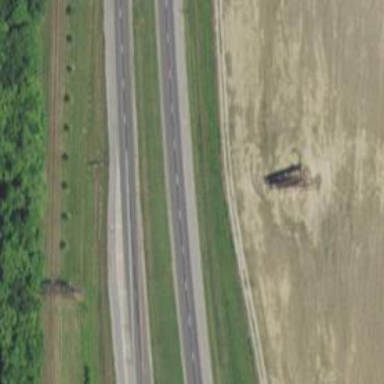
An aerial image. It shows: Primary highway that functions as expressway.